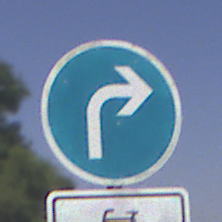
Verkehrszeichen: VorgeschriebeneFahrtrichtungRechts
Zusatzzeichen unten: EinspurigeFahrzeugeFrei1
Umgebung: Outdoor, RoadRail
Tageszeit: Midday
Wetter: Clear
Licht: Natural
Jahreszeit: NotSpecified
Kontrast: HighContrast